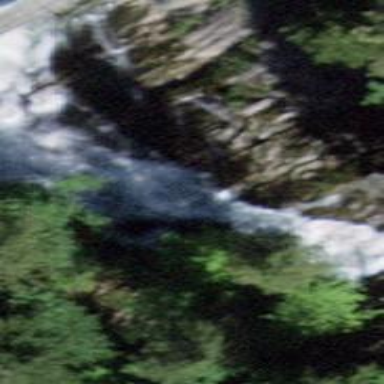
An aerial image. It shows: Beautiful waterfall in nature.